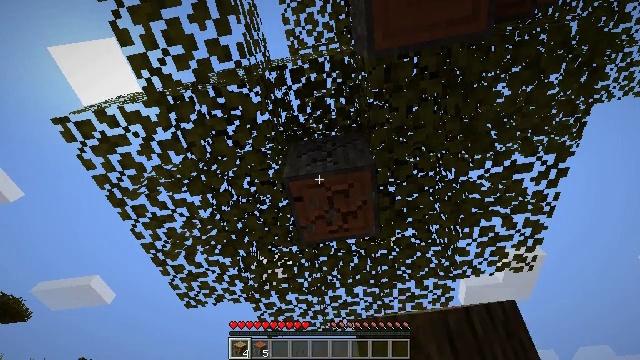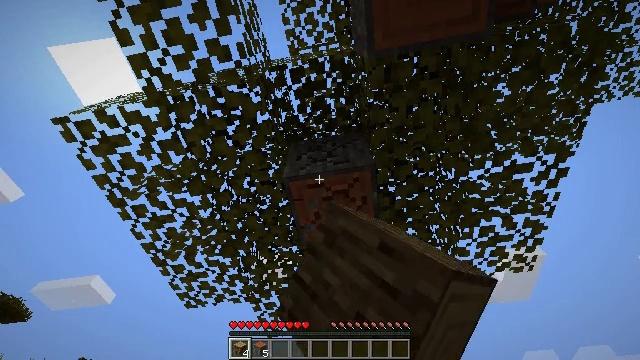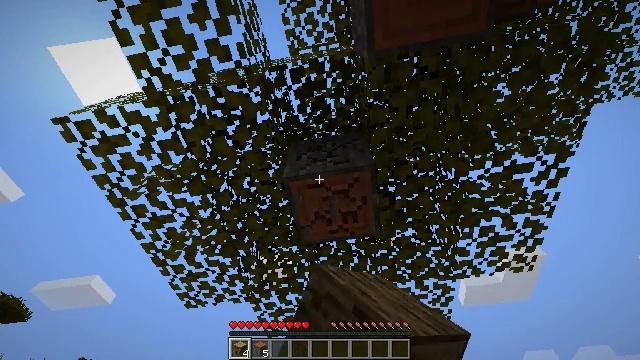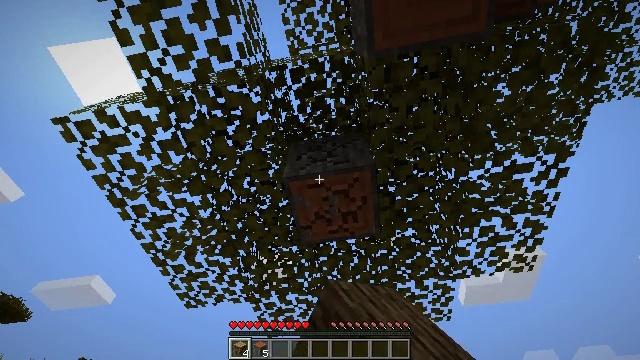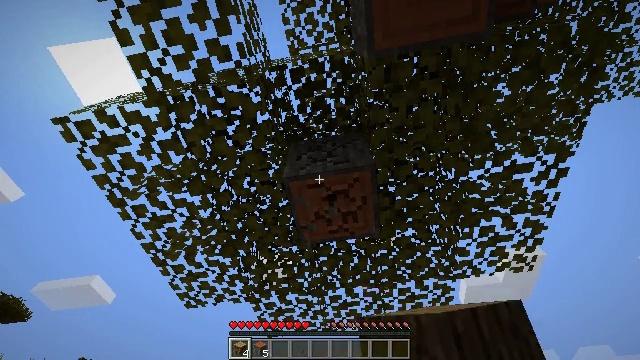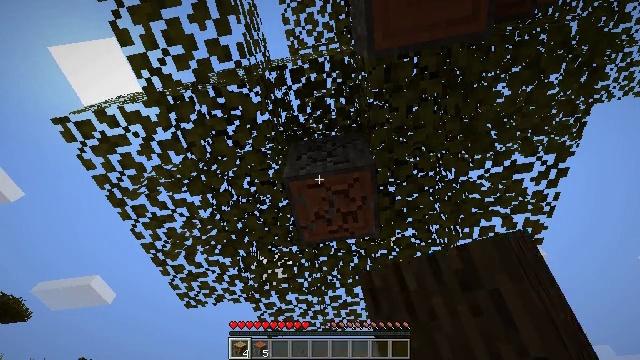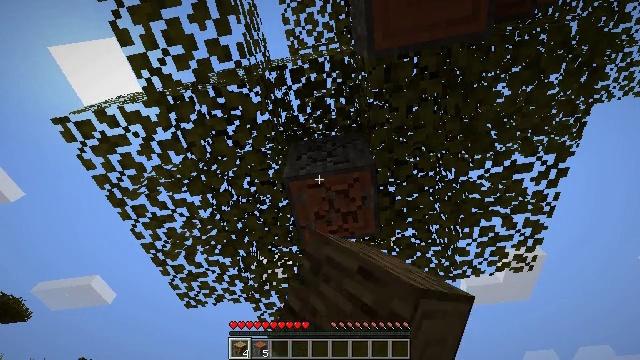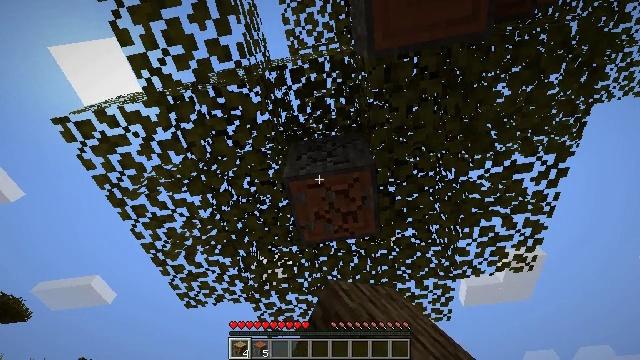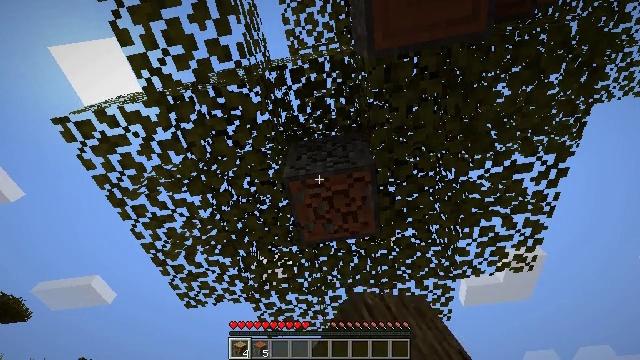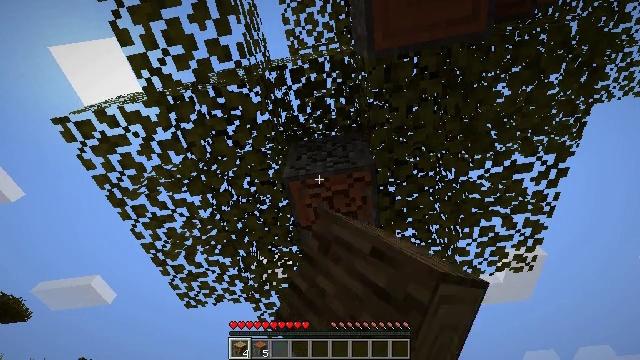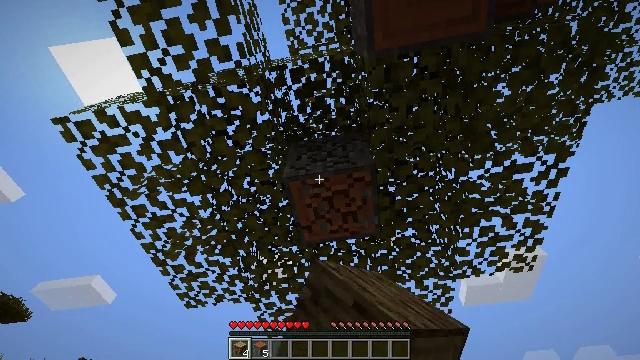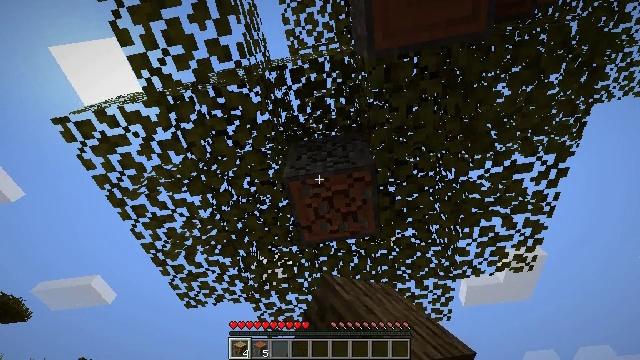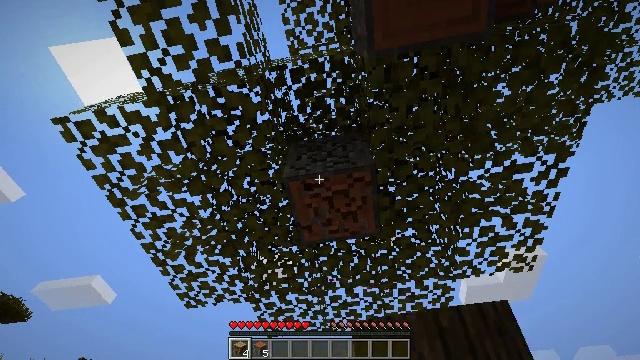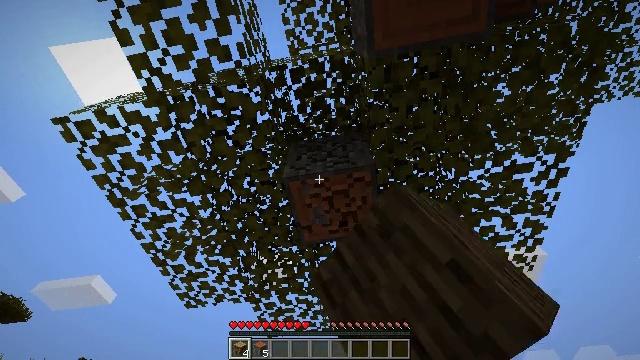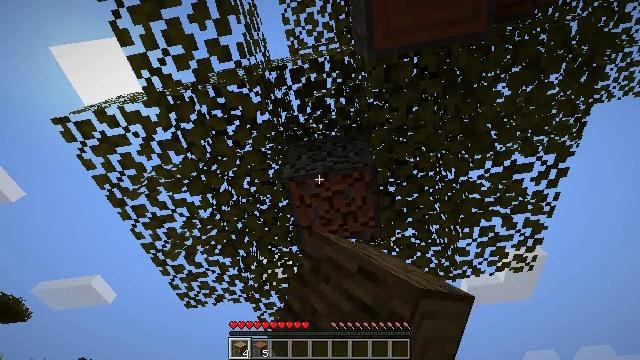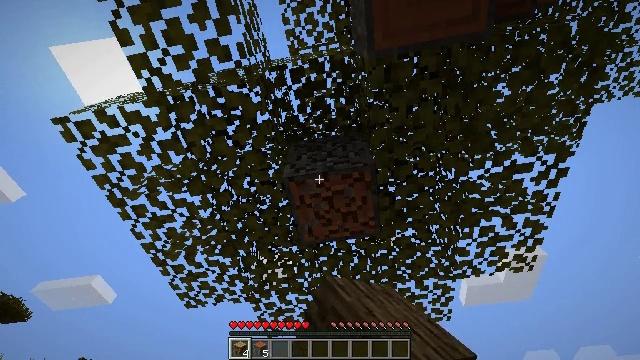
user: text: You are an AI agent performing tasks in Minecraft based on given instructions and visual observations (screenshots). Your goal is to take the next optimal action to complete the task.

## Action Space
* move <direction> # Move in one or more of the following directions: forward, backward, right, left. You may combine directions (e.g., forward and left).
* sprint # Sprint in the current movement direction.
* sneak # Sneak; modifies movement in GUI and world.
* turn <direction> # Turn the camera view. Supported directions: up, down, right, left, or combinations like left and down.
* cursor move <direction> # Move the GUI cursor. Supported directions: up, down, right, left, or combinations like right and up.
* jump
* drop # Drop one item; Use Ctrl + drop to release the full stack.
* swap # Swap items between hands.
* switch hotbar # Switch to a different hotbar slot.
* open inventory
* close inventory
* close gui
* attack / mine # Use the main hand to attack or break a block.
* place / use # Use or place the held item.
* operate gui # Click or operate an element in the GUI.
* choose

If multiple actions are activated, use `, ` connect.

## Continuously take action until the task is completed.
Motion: motion action
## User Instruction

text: Mine acacia log from the tree's trunk.
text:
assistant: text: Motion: attack / mine
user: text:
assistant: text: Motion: attack / mine
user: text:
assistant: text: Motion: attack / mine
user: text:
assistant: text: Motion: attack / mine
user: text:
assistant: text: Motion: attack / mine
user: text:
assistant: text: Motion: attack / mine
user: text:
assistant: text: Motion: attack / mine
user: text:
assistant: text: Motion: attack / mine
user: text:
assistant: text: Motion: attack / mine
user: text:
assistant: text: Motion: attack / mine
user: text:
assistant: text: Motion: attack / mine
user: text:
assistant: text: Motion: attack / mine
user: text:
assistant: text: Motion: attack / mine
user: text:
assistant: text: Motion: attack / mine
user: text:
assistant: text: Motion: attack / mine
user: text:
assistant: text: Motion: attack / mine
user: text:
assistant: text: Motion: attack / mine
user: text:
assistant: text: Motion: attack / mine
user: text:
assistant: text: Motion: attack / mine
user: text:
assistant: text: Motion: attack / mine
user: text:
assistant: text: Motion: attack / mine
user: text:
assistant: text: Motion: attack / mine
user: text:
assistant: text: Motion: attack / mine
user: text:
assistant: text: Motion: attack / mine
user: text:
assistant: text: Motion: attack / mine